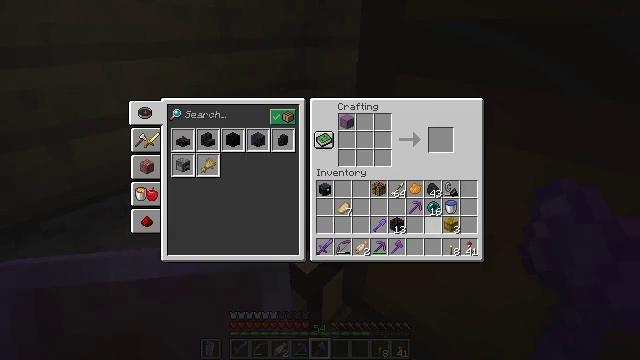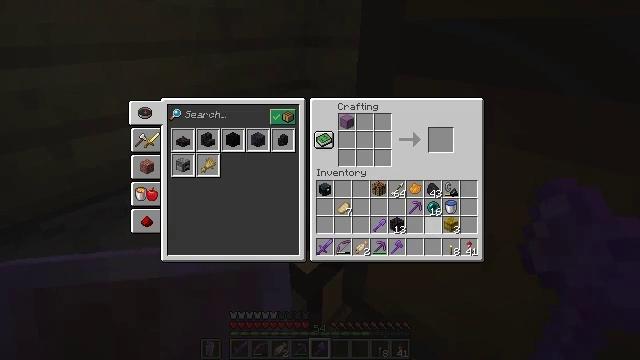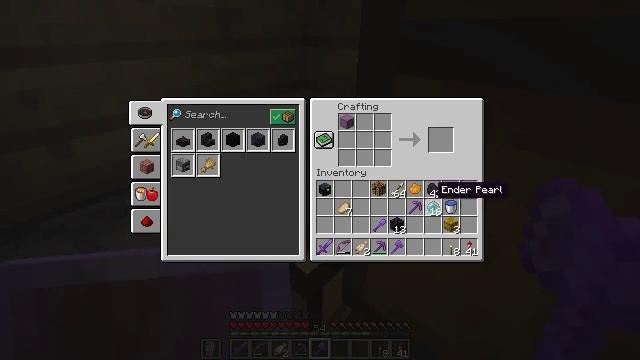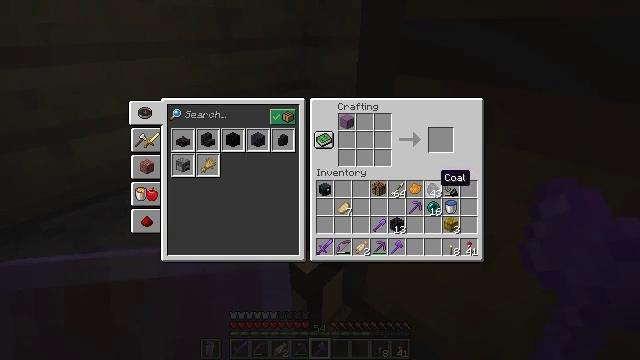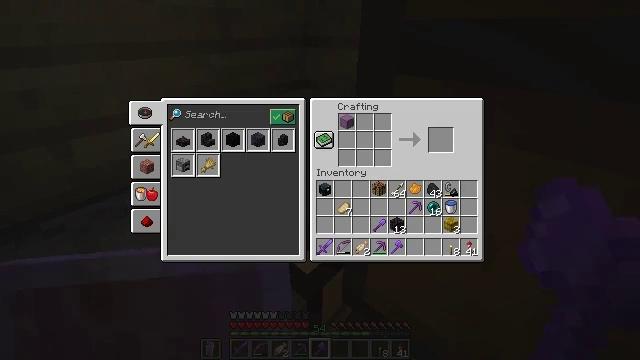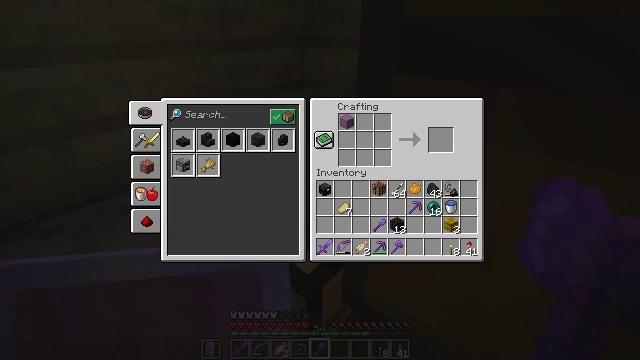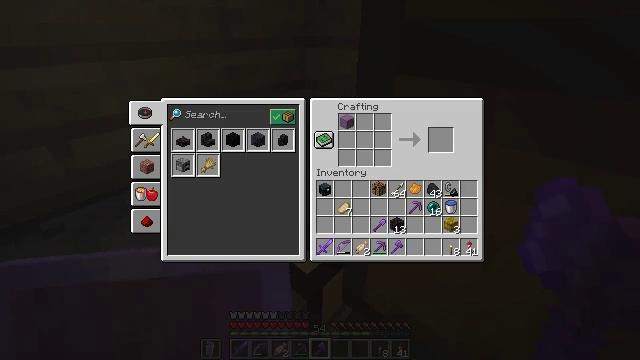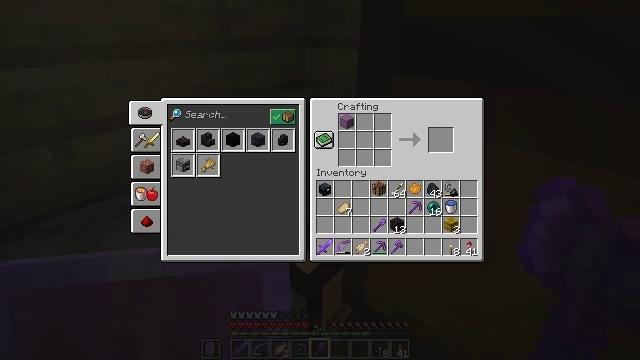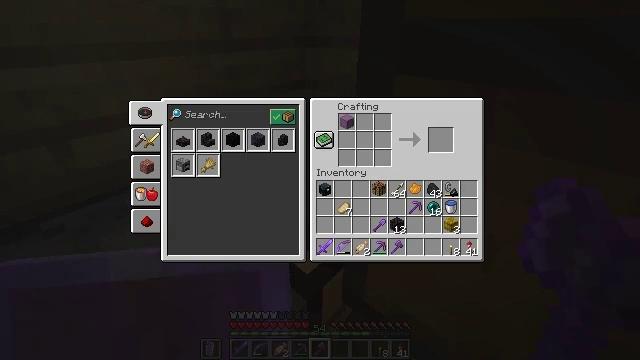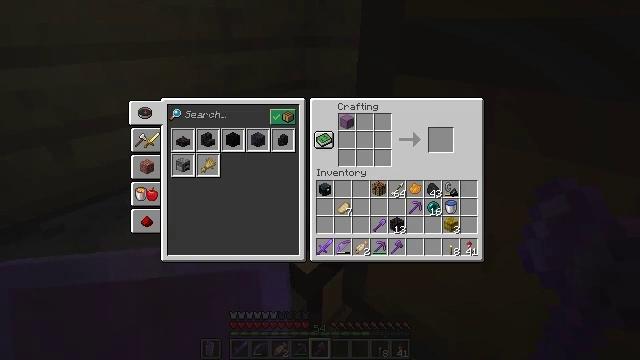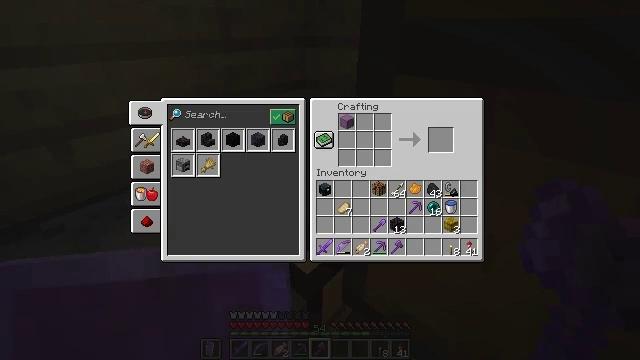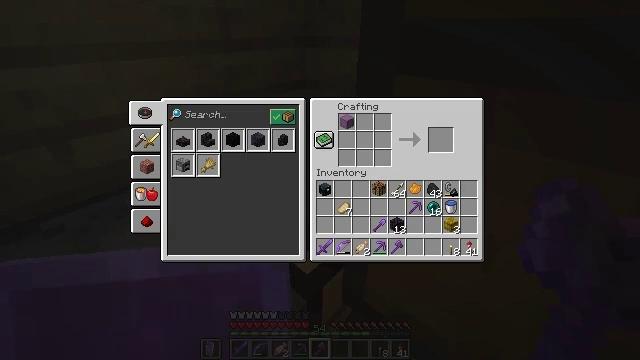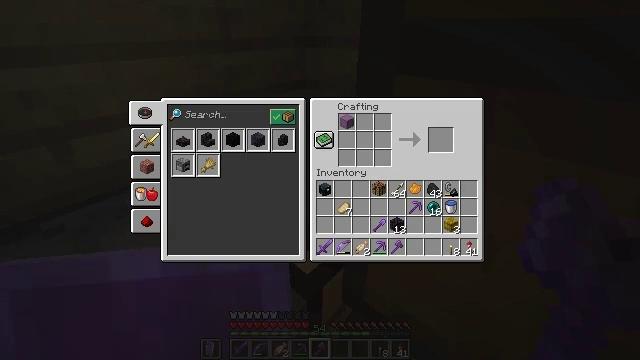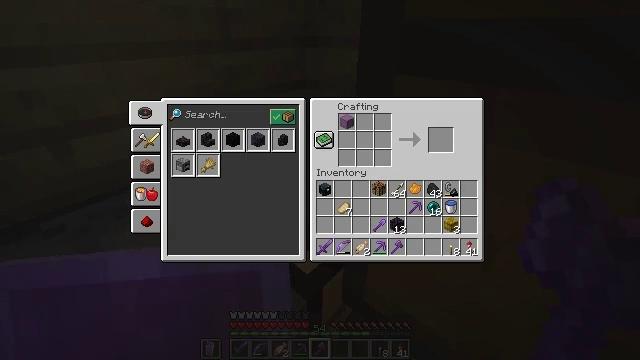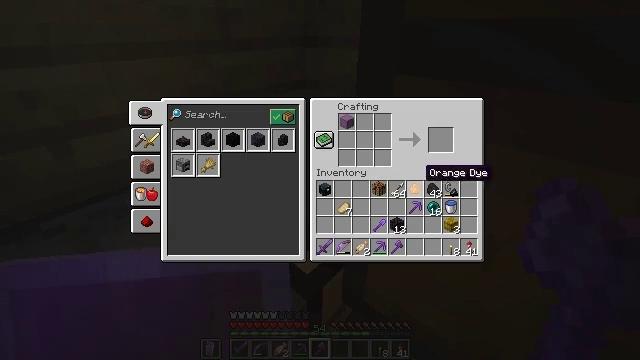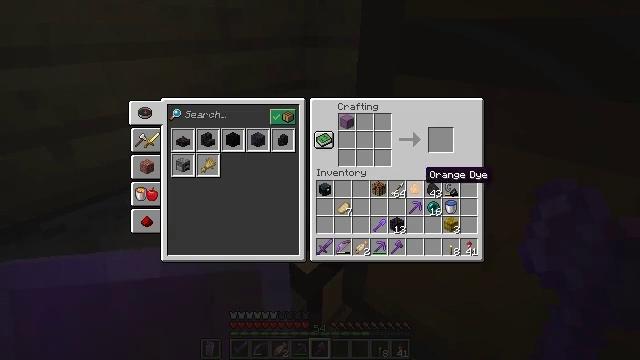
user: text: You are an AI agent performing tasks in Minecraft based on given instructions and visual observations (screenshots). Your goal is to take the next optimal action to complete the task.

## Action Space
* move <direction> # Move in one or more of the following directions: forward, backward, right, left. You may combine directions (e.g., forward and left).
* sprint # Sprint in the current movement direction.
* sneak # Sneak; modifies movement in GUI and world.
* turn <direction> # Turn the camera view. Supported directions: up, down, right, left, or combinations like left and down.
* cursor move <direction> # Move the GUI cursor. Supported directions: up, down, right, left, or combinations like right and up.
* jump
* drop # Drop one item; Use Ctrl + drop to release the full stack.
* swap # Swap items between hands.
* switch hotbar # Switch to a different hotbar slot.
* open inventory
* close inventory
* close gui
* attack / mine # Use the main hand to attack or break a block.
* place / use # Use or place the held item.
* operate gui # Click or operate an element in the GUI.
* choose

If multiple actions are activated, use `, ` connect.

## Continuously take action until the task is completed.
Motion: motion action
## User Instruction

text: craft item orange shulker box
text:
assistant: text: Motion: sneak, turn up
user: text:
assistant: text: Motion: sneak, turn up
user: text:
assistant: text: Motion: sneak, turn up
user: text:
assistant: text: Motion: sneak, turn up
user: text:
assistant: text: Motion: sneak
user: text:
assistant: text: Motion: sneak
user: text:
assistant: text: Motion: sneak
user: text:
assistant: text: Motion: sneak
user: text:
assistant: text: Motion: sneak
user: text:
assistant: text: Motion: sneak
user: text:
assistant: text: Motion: sneak
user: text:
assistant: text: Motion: sneak
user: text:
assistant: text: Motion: sneak
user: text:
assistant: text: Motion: sneak
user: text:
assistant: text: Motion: sneak
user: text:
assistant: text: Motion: sneak
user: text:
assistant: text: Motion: sneak
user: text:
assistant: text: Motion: sneak, attack / mine
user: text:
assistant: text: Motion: sneak, attack / mine
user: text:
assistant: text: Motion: sneak, turn up
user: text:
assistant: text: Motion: sneak, turn right and up
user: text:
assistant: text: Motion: sneak, turn up
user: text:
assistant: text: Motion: sneak
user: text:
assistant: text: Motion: sneak
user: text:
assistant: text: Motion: sneak, turn up
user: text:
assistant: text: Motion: sneak
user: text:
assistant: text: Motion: sneak
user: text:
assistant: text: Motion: sneak
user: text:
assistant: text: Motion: sneak, attack / mine
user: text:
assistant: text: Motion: sneak, attack / mine